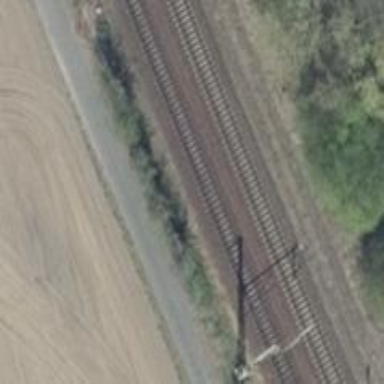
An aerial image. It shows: Railway track with contact line for electrification.